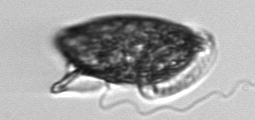
Label: Dinophysis_norvegica